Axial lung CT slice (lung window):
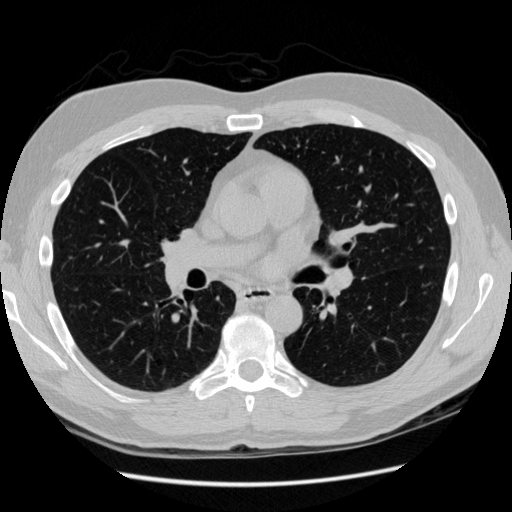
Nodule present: no